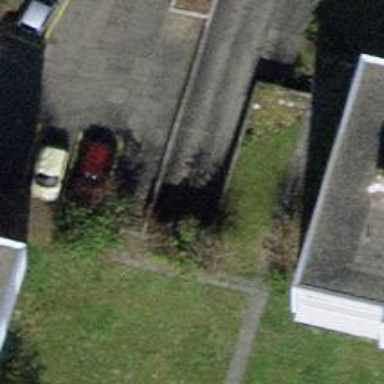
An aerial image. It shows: Parking entrance.